Aerial crown-view tile of a tropical tree (Barro Colorado Island, Panama), acquired 20240611:
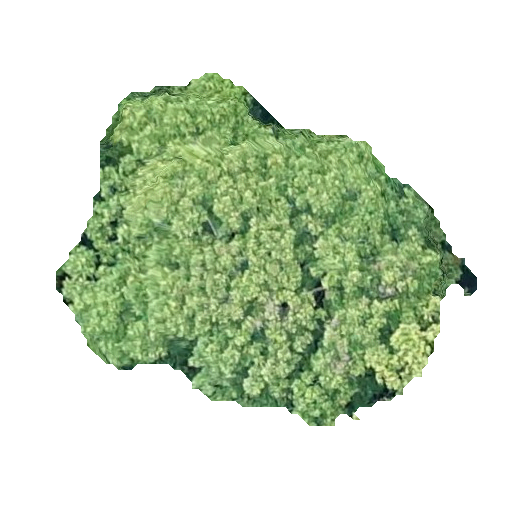
Species: Dipteryx oleifera
GBIF accepted scientific name: Dipteryx oleifera
Crown area: 149.302 m²